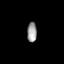
Tissue: prostate
Cell type: T cells
Senescence score: 0.7435
Nuclear area (px): 187
Mean DAPI intensity: 154.711